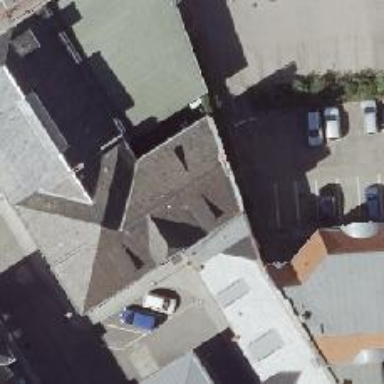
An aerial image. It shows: Building with ridge on the roof.